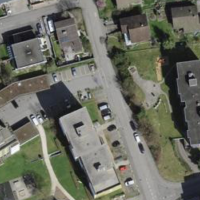
EUNIS habitat code: 54
Species observed at this site:
Mamestra brassicae
Iberis umbellata